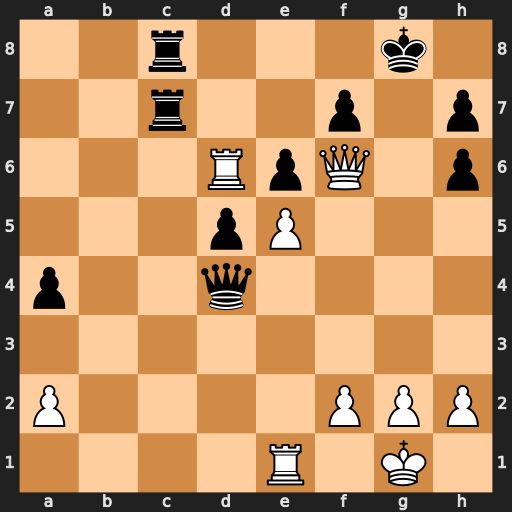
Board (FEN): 2r3k1/2r2p1p/3RpQ1p/3pP3/p2q4/8/P4PPP/4R1K1
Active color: w
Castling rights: -
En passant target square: -
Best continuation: Rd8+ Rxd8 Qxd8+